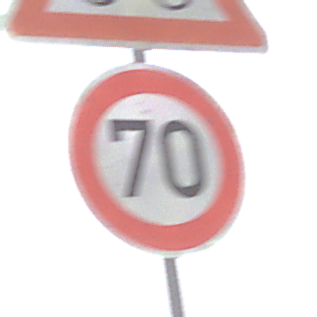
Verkehrszeichen: Geschwindigkeit70
Zusatzzeichen oben: RadverkehrLinks
Umgebung: Outdoor, Nature
Tageszeit: MorningAfternoon
Wetter: Overcast
Licht: Natural
Jahreszeit: NotSpecified
Kontrast: LowContrast